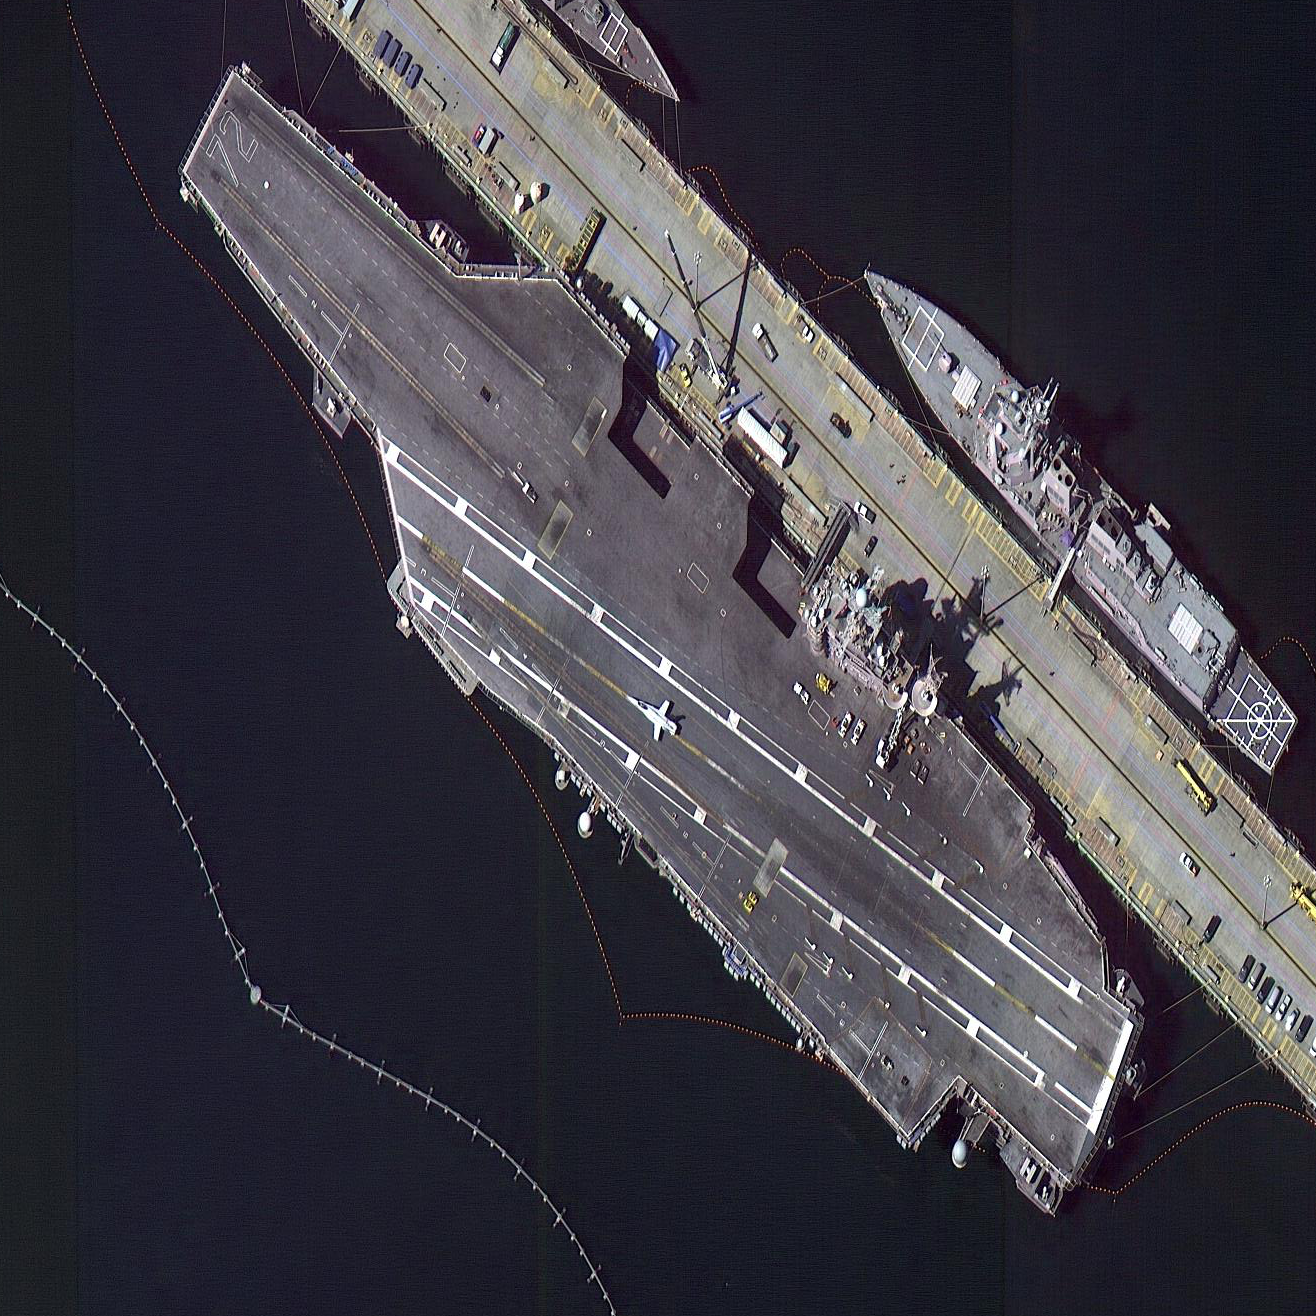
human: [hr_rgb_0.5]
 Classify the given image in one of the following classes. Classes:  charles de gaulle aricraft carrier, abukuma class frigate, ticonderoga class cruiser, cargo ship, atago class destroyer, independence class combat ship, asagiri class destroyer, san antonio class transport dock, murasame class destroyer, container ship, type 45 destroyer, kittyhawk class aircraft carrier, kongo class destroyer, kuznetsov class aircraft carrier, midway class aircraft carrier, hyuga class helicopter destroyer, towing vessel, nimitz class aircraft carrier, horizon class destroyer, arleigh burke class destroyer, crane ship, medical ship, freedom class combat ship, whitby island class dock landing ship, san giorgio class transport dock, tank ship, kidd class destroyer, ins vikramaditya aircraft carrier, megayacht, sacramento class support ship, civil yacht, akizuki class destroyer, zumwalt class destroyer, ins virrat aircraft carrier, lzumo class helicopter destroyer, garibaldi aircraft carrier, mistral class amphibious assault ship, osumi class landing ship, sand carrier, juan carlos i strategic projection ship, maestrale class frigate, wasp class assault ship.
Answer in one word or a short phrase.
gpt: Nimitz class aircraft carrier